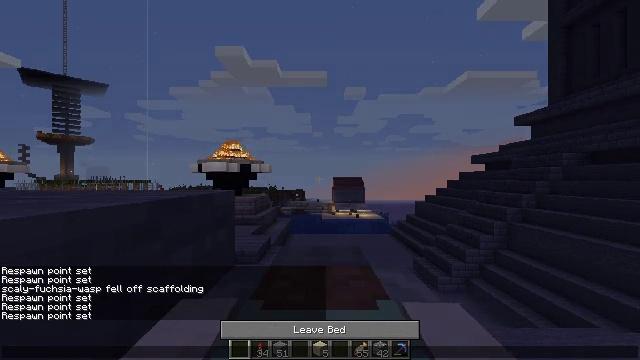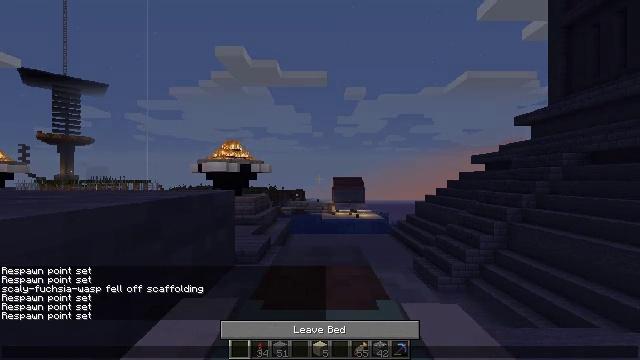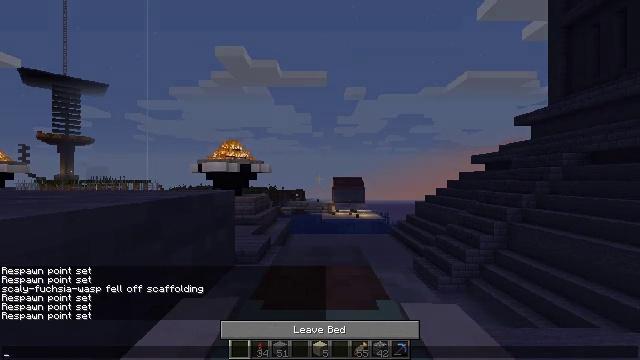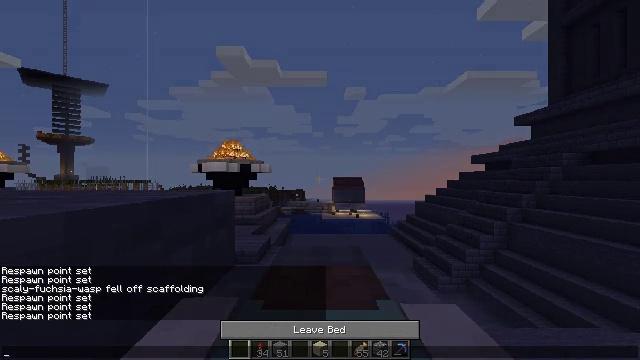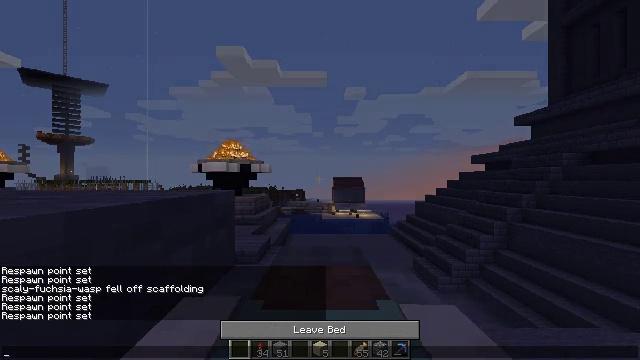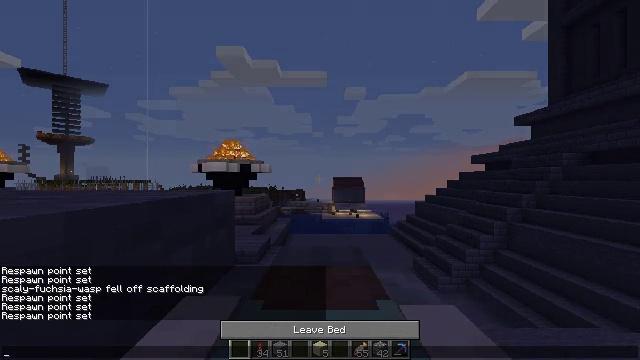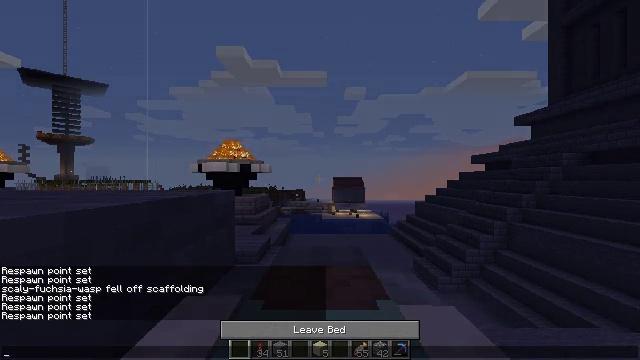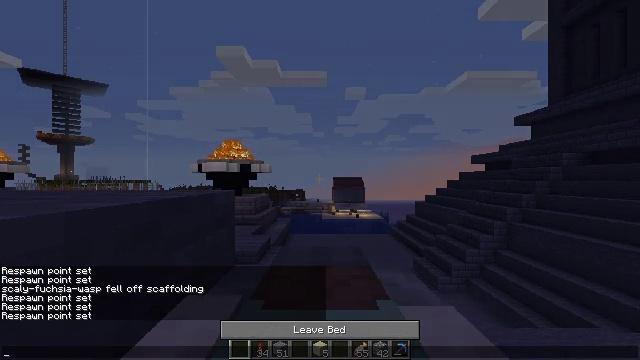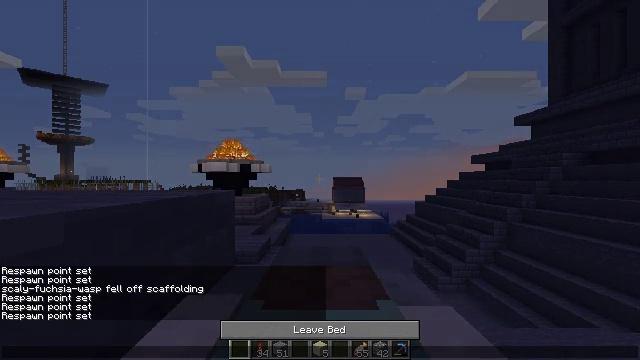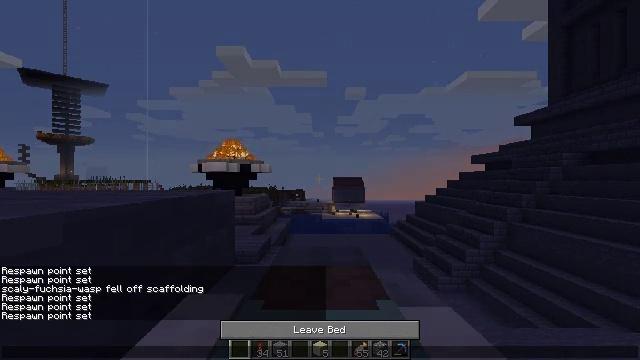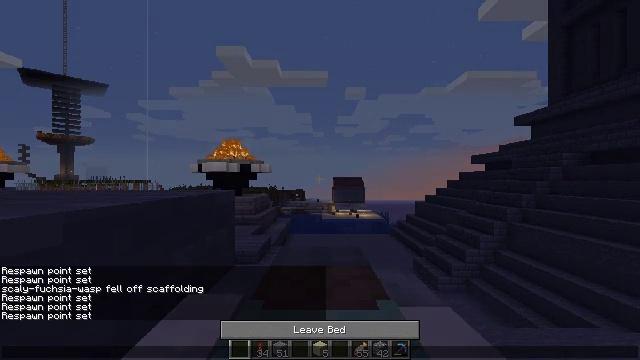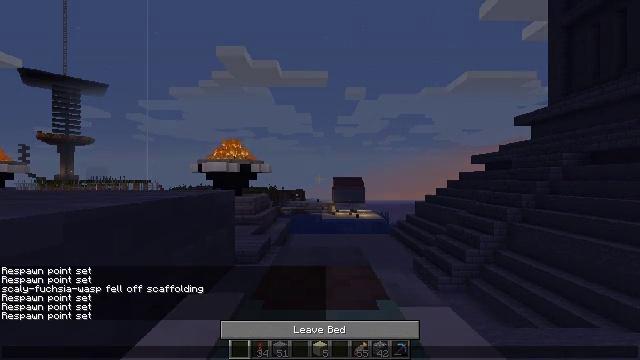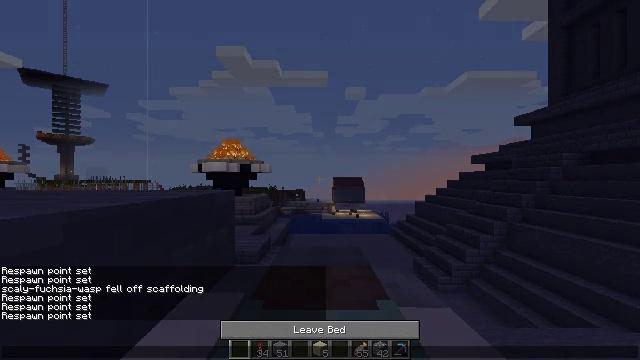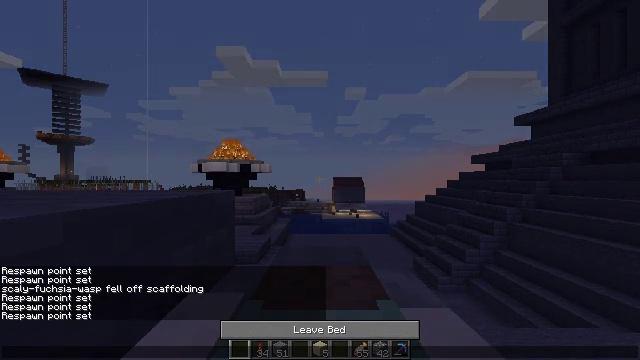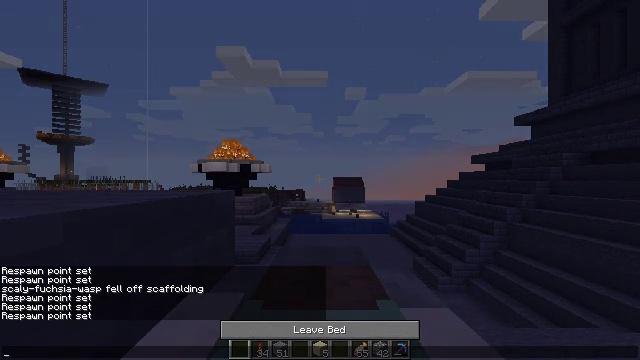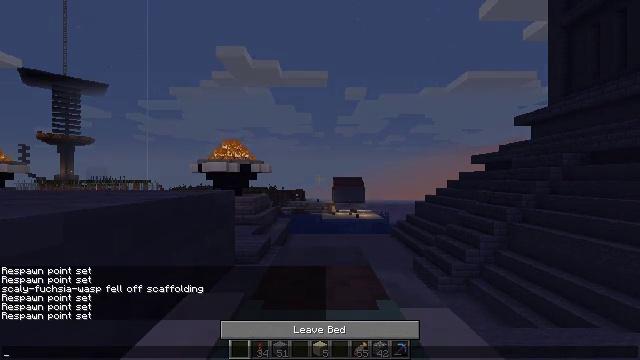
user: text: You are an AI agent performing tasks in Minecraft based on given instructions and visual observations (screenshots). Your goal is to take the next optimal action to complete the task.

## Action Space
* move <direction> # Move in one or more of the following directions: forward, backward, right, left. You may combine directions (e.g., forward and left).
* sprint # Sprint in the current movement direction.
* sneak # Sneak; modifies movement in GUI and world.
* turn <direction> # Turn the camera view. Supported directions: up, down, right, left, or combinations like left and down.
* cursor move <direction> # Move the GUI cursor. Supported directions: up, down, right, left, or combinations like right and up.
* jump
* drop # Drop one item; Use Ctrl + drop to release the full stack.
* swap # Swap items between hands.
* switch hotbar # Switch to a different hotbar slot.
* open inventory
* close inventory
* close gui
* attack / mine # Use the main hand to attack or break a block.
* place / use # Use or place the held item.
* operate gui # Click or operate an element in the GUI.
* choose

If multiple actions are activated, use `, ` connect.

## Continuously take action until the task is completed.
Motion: motion action
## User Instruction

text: Mine the light gray bed.
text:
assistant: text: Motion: no_op
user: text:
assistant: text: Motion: no_op
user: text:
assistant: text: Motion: no_op
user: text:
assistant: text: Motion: no_op
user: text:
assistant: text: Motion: no_op
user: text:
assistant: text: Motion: no_op
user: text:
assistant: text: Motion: no_op
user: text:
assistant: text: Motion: no_op
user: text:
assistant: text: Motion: no_op
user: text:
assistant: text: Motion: no_op
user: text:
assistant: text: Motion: no_op
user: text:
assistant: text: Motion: no_op
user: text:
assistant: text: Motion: no_op
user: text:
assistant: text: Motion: no_op
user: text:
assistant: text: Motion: no_op
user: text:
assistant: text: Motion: no_op
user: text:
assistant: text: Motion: no_op
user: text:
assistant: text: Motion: no_op
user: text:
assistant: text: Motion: no_op
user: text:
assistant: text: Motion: no_op
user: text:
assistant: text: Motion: no_op
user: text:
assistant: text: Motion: no_op
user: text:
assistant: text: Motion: no_op
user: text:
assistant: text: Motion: no_op
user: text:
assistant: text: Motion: no_op
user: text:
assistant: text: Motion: no_op
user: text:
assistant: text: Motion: no_op
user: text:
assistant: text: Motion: no_op
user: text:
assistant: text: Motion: no_op
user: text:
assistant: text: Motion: no_op